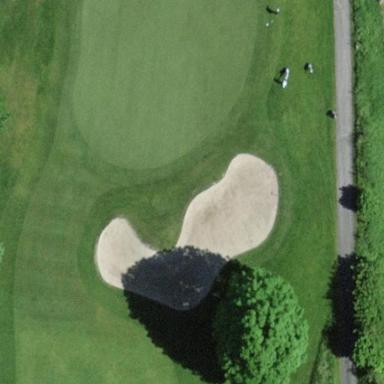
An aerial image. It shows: Golf bunker filled with sandy terrain.